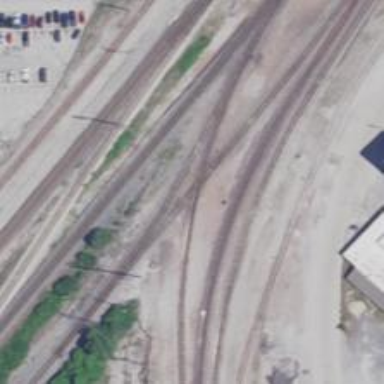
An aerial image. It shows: Railway crossing.